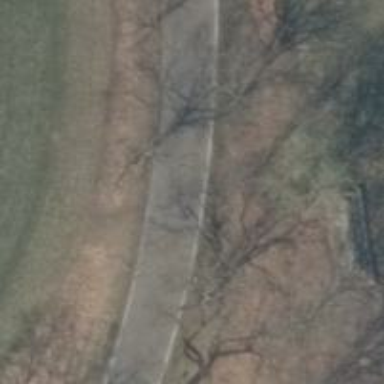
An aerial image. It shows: Secondary road with asphalt surface.